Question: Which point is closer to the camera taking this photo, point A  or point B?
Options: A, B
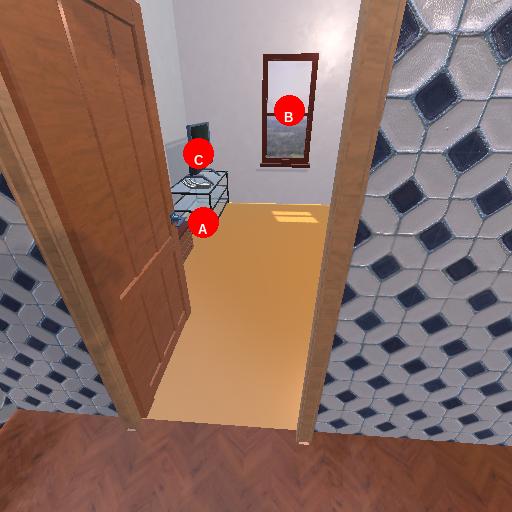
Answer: A